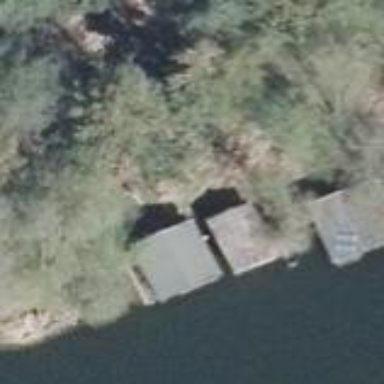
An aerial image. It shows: Boathouse.